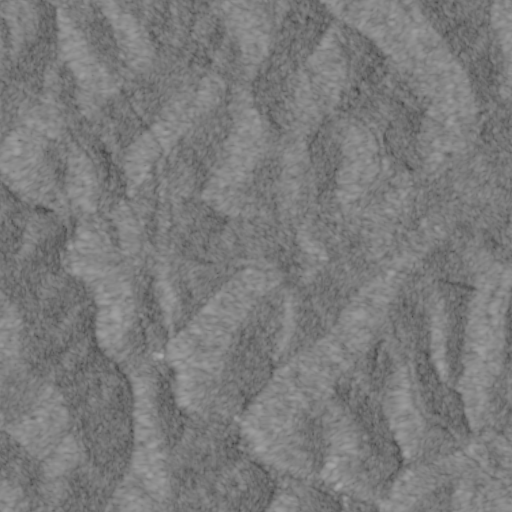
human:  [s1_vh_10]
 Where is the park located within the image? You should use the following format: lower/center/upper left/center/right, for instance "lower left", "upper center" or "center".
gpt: The park is located in the lower center of the image.
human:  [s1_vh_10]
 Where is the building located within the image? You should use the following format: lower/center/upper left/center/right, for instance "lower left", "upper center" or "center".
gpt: The building is located in the lower left of the image.
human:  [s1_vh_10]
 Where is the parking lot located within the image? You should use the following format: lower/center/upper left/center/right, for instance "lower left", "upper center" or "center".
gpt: There is no parking lot in the image.

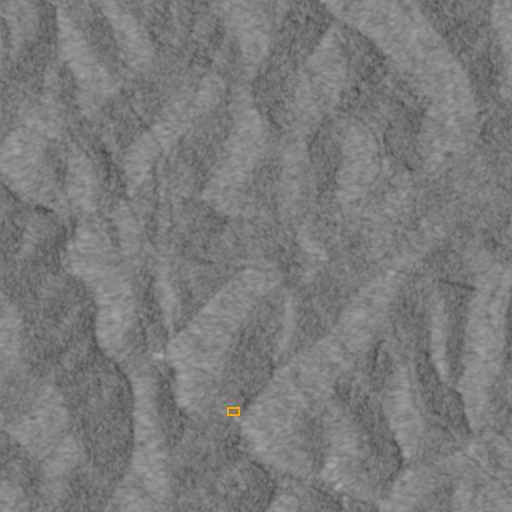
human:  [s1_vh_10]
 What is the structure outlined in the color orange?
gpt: The structure outlined in orange is a park.
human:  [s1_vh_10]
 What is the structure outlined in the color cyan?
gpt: There is no cyan outline.